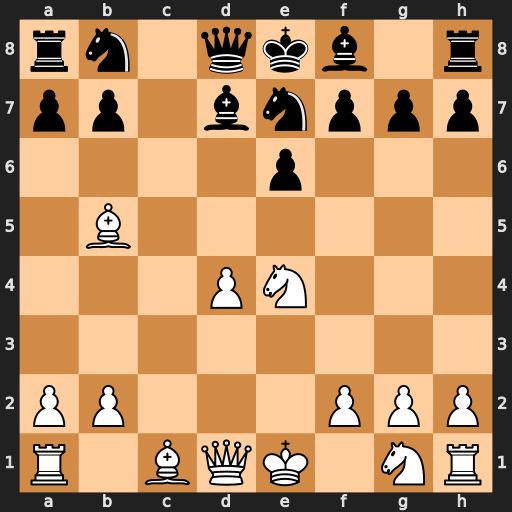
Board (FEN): rn1qkb1r/pp1bnppp/4p3/1B6/3PN3/8/PP3PPP/R1BQK1NR
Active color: w
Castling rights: KQkq
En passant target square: -
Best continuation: Nd6#